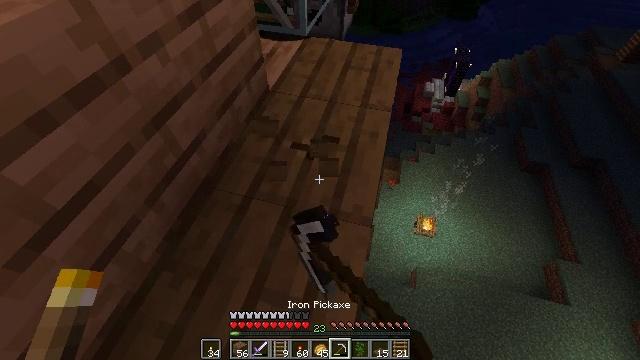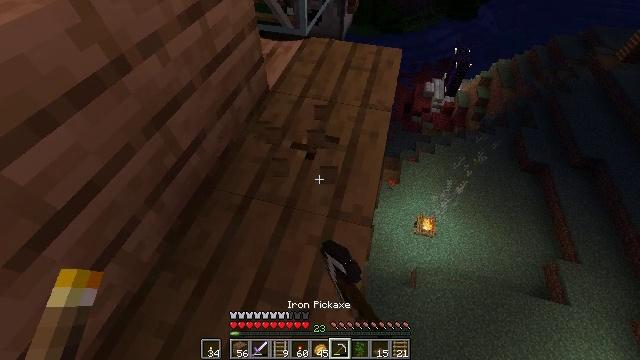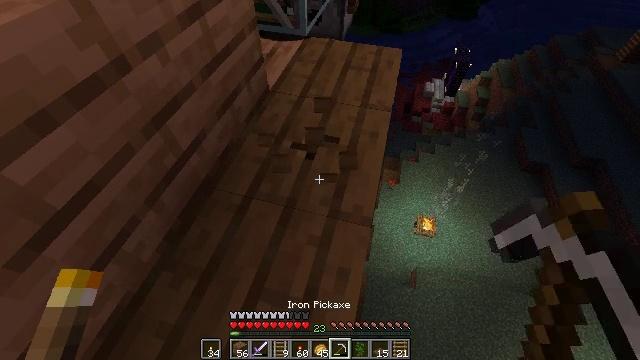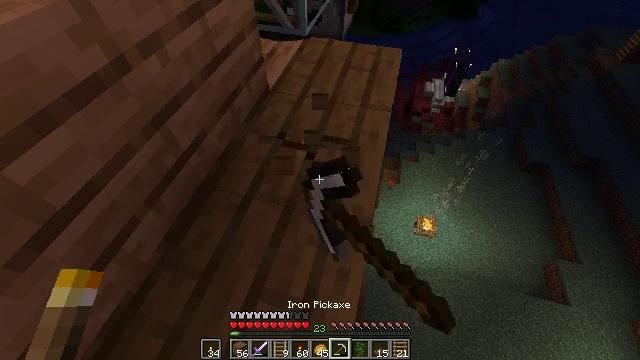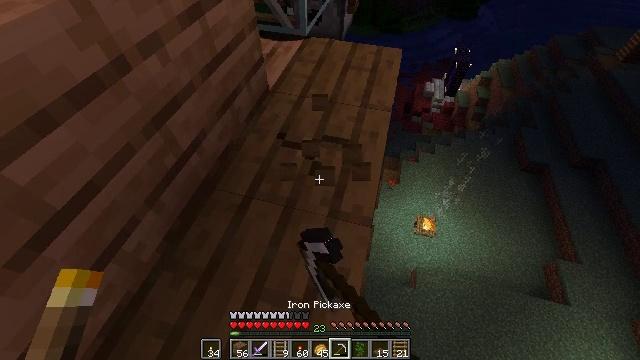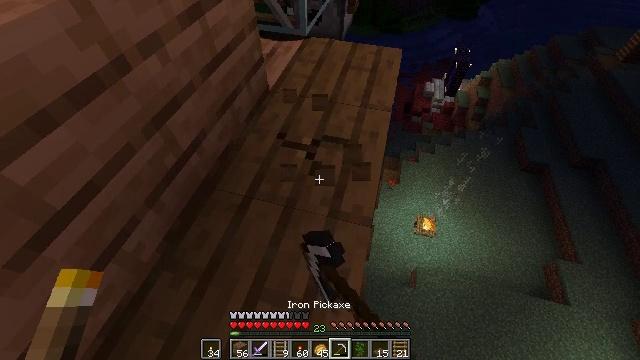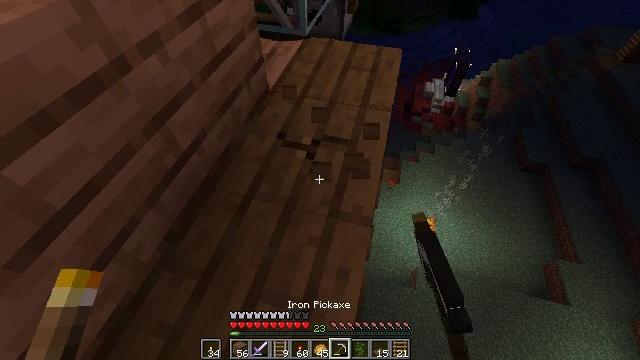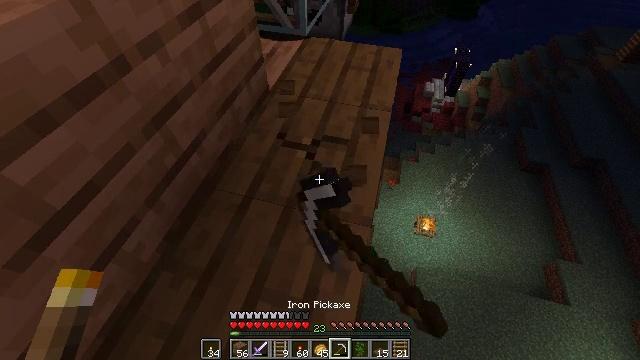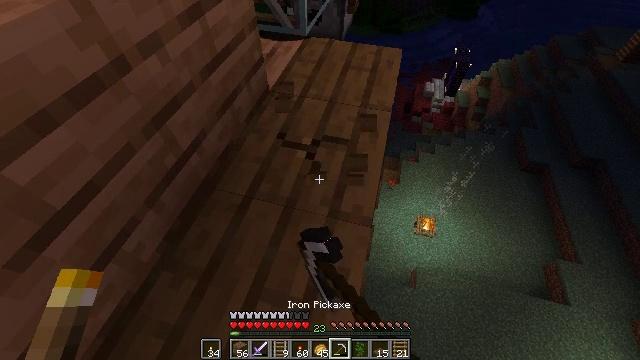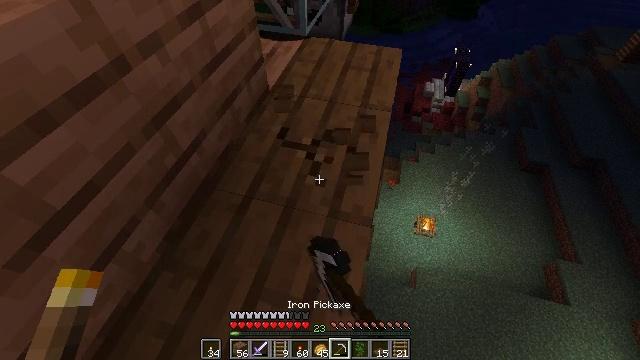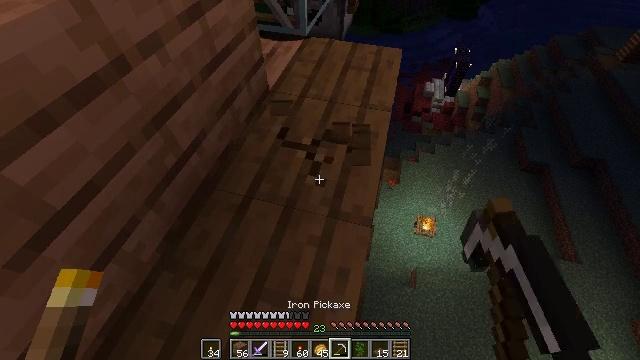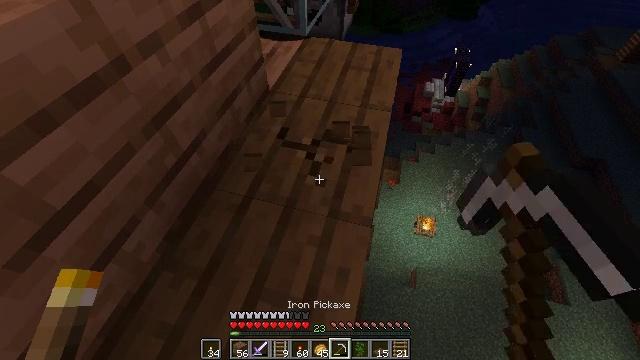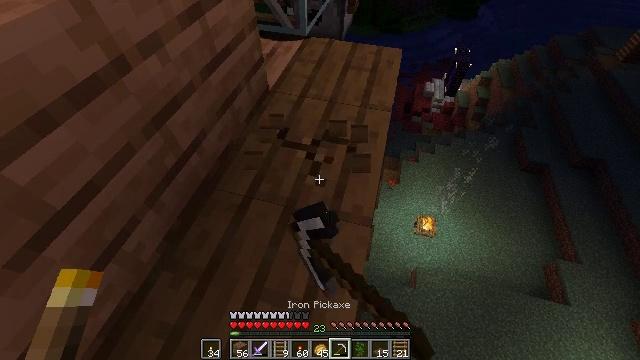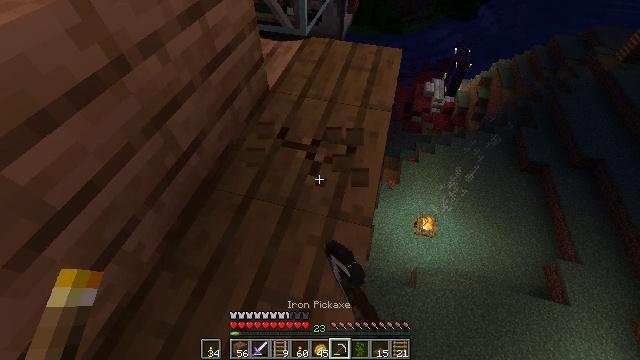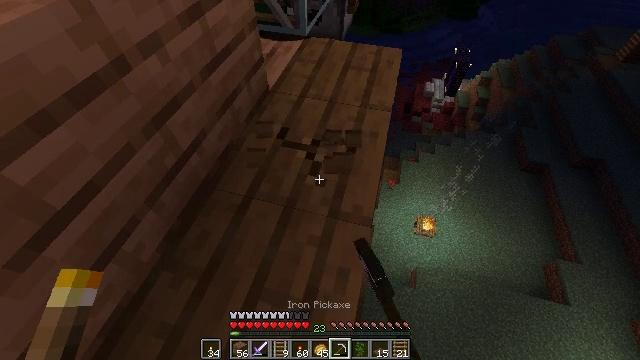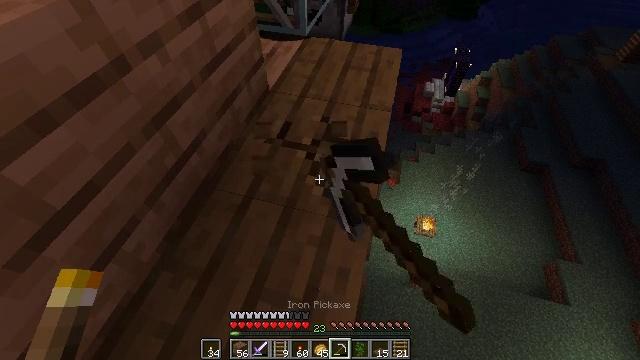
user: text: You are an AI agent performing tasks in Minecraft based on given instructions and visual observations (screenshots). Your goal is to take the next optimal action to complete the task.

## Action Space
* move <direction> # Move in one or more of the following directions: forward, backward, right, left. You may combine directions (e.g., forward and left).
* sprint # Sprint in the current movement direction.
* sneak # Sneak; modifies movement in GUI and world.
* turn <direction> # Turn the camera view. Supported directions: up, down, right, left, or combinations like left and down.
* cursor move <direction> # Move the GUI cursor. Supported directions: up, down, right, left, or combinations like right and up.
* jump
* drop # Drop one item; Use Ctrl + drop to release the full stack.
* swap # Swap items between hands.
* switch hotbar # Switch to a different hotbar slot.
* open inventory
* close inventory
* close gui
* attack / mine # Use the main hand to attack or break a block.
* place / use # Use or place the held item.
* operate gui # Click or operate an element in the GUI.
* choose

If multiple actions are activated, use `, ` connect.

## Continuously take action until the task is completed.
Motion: motion action
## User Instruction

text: Mine spruce planks to gather materials.
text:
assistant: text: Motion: sneak, attack / mine
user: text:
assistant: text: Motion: sneak, attack / mine
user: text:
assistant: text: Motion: sneak, attack / mine
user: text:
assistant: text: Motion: sneak, attack / mine
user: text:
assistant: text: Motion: sneak, attack / mine
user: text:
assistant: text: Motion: sneak, attack / mine
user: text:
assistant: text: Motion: sneak, attack / mine
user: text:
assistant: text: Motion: sneak, attack / mine
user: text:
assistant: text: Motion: sneak, attack / mine
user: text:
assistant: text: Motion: sneak, attack / mine
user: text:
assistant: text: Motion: sneak, attack / mine
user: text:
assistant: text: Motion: sneak, attack / mine
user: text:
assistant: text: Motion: sneak, attack / mine
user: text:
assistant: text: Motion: sneak, attack / mine
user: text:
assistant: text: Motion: sneak, attack / mine
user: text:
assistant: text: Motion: sneak, attack / mine
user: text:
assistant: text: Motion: sneak, attack / mine
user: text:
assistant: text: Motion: sneak, attack / mine
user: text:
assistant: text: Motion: sneak, attack / mine
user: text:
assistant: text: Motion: sneak, attack / mine
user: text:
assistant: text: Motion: sneak, attack / mine
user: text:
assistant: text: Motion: sneak, attack / mine
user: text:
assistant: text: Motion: sneak, attack / mine
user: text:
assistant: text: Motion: sneak, attack / mine
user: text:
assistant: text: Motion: sneak, attack / mine
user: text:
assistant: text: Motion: sneak, attack / mine
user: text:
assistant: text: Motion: sneak, attack / mine
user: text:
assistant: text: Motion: sneak, attack / mine
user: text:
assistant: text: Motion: sneak, attack / mine
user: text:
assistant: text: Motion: sneak, attack / mine